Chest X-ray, AP view. Patient: 31 years old, sex M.
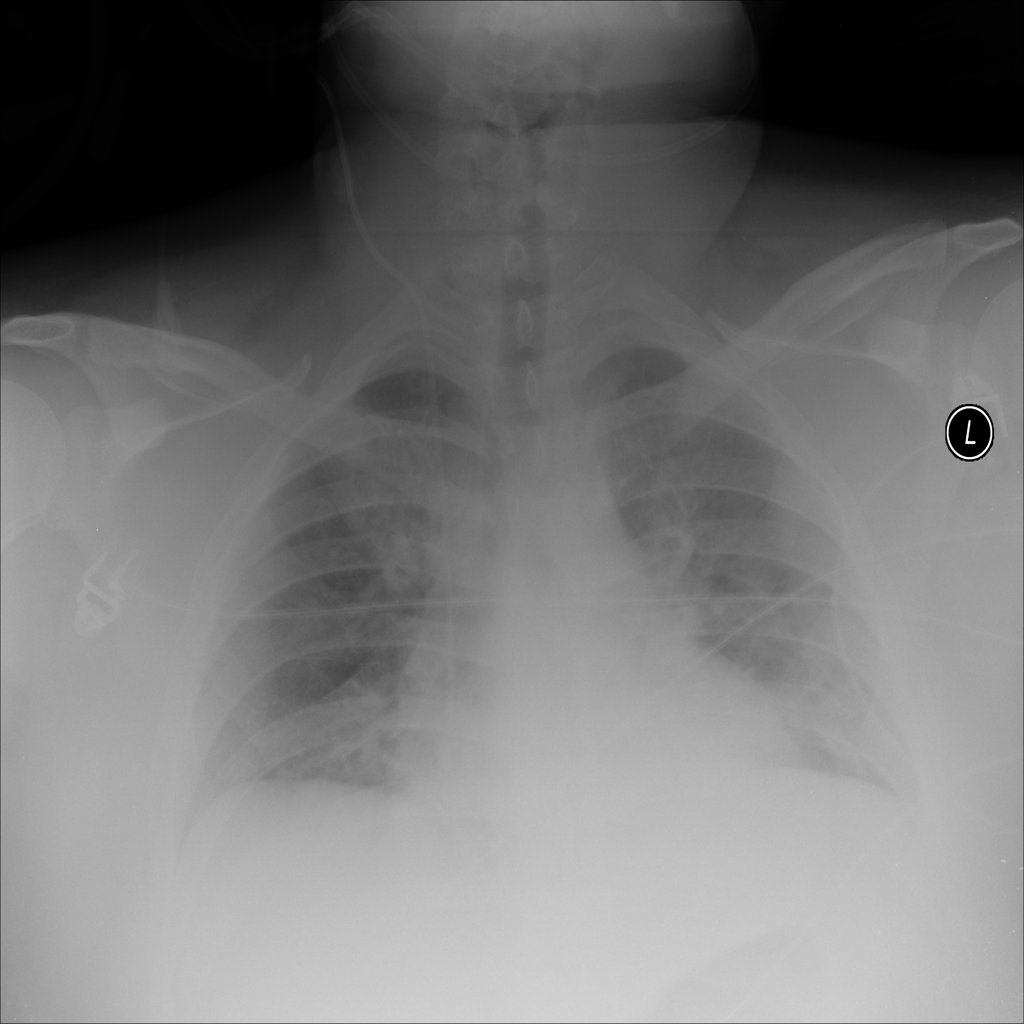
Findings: No Finding